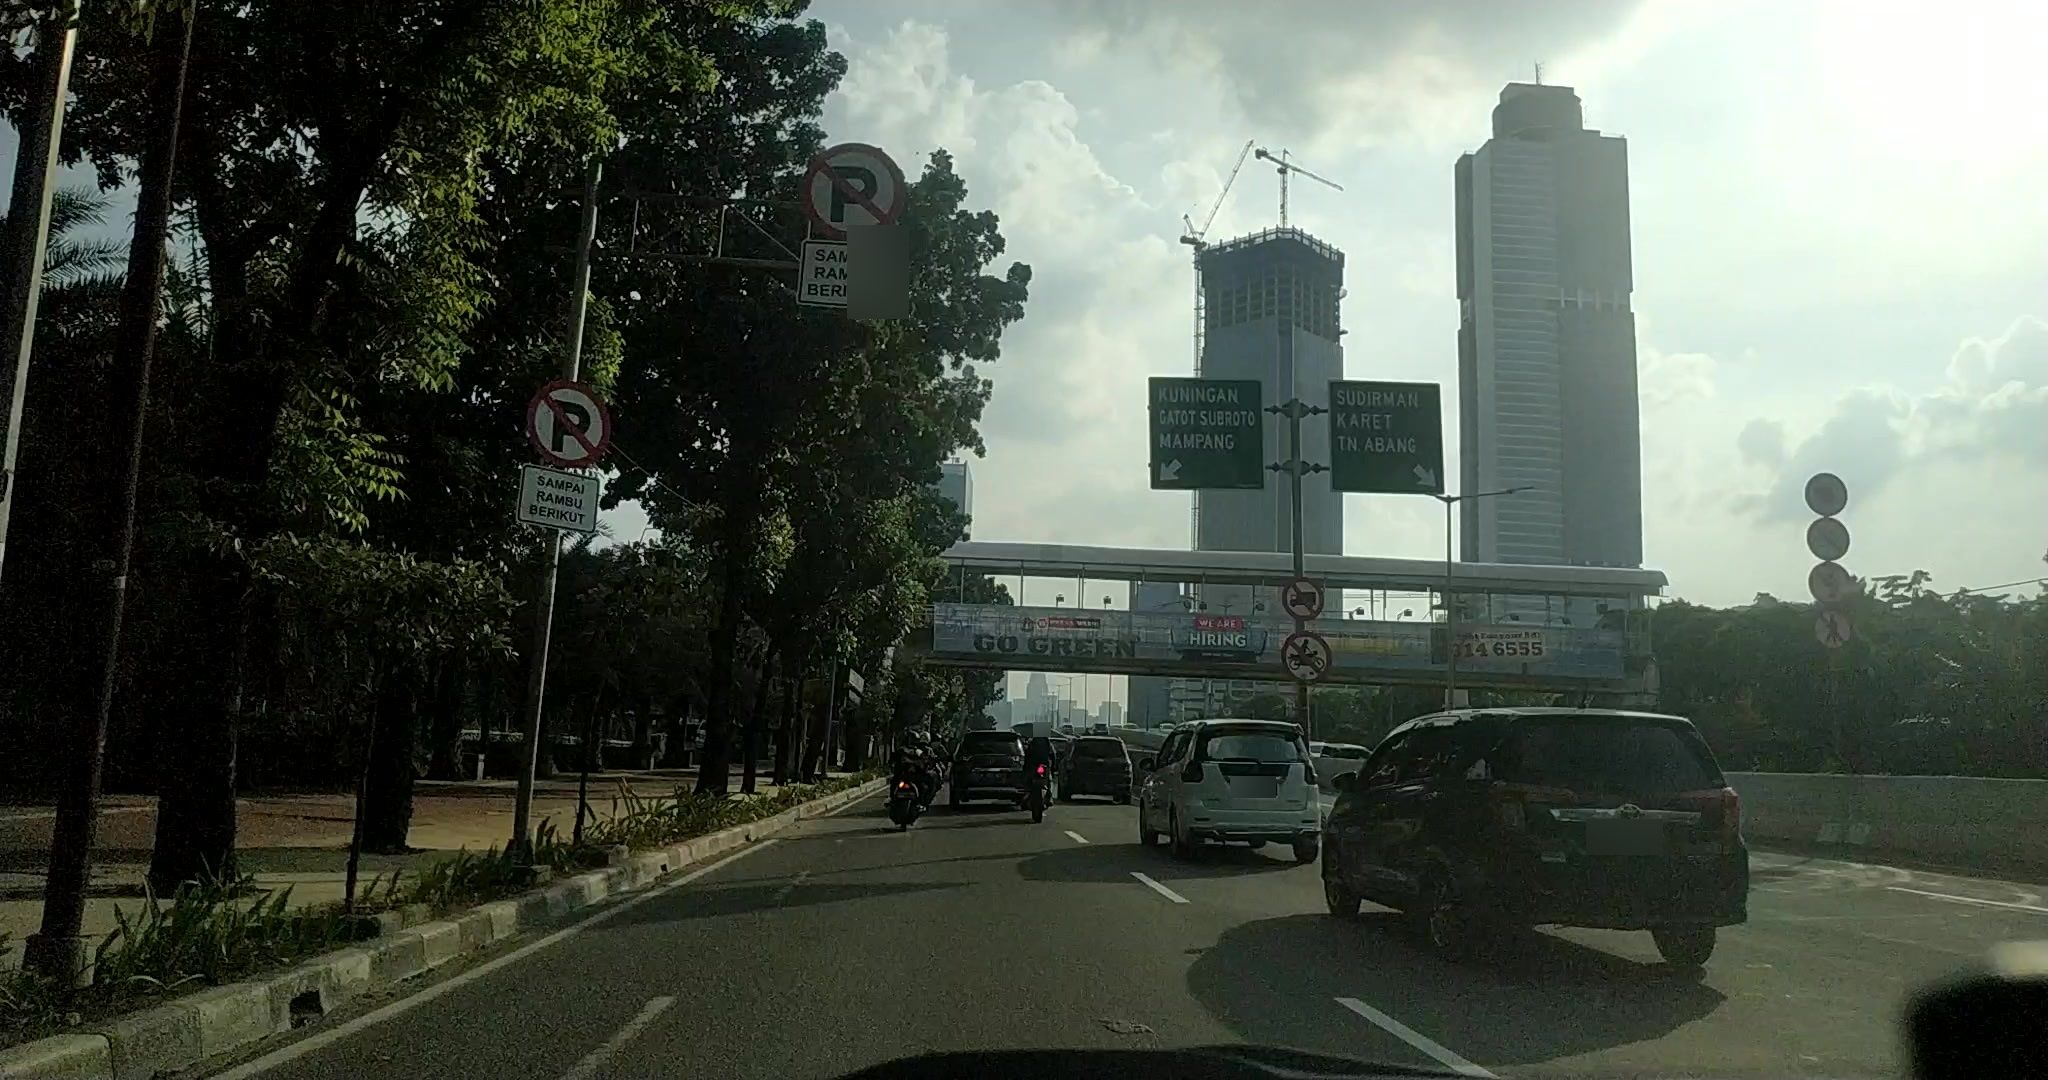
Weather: cloudy
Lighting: day
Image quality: good
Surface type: driving surface
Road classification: primary
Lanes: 4
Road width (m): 8
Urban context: urban centre
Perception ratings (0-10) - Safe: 2.04, Lively: 6.05, Beautiful: 2.05, Boring: 2.95, Depressing: 6.15, Wealthy: 6.77